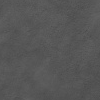
Atmospheric dust classification: not_dusty